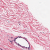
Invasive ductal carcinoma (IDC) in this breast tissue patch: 0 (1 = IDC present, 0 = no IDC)